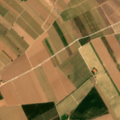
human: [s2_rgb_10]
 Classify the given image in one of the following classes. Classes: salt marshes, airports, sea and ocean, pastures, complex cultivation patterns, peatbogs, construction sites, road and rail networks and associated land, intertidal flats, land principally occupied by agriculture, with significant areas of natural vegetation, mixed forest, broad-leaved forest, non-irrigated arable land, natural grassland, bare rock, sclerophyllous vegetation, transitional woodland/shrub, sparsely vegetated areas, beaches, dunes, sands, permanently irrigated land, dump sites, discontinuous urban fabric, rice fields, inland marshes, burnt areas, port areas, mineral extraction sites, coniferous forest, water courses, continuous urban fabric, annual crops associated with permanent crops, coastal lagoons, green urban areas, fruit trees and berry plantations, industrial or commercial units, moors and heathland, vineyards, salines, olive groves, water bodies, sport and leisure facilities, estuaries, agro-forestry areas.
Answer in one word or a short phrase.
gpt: vineyards, complex cultivation patterns